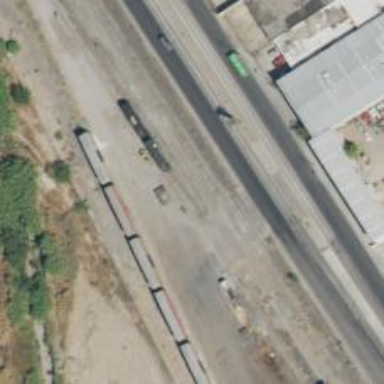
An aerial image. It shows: Railway siding with rails.